Field crop: maize
Growth stage: 2
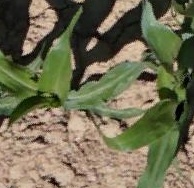
Species: maize